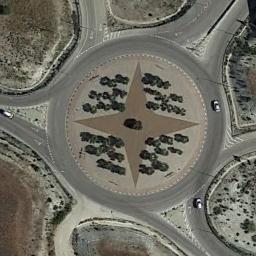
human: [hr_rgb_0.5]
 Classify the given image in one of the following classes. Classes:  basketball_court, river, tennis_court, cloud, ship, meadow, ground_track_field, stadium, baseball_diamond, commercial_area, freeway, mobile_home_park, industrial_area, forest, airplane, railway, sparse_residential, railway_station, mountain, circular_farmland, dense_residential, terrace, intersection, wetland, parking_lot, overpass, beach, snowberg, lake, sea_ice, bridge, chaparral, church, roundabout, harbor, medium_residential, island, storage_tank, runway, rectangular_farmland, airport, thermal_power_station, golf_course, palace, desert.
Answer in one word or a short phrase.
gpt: roundabout